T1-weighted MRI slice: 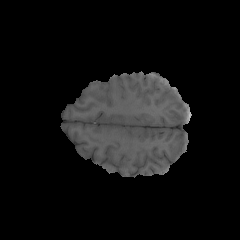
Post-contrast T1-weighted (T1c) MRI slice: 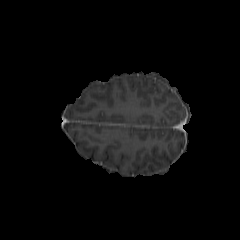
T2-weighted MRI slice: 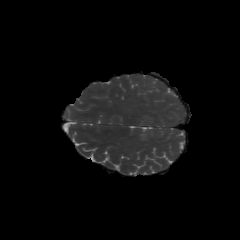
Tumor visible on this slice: yes